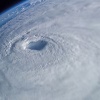
Label: cloud